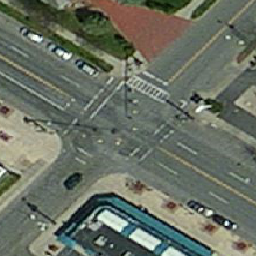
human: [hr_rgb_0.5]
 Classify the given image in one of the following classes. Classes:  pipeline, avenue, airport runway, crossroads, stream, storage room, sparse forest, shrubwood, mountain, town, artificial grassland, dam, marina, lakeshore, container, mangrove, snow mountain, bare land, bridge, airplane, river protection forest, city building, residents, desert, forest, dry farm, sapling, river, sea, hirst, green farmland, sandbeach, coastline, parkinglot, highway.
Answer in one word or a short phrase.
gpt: crossroads